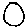
Label: circle